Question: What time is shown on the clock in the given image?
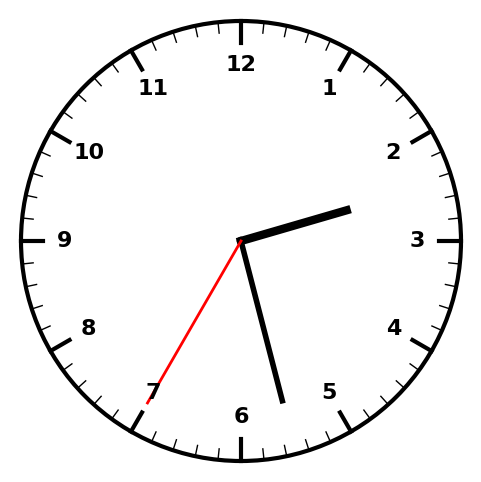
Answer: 02:27:35